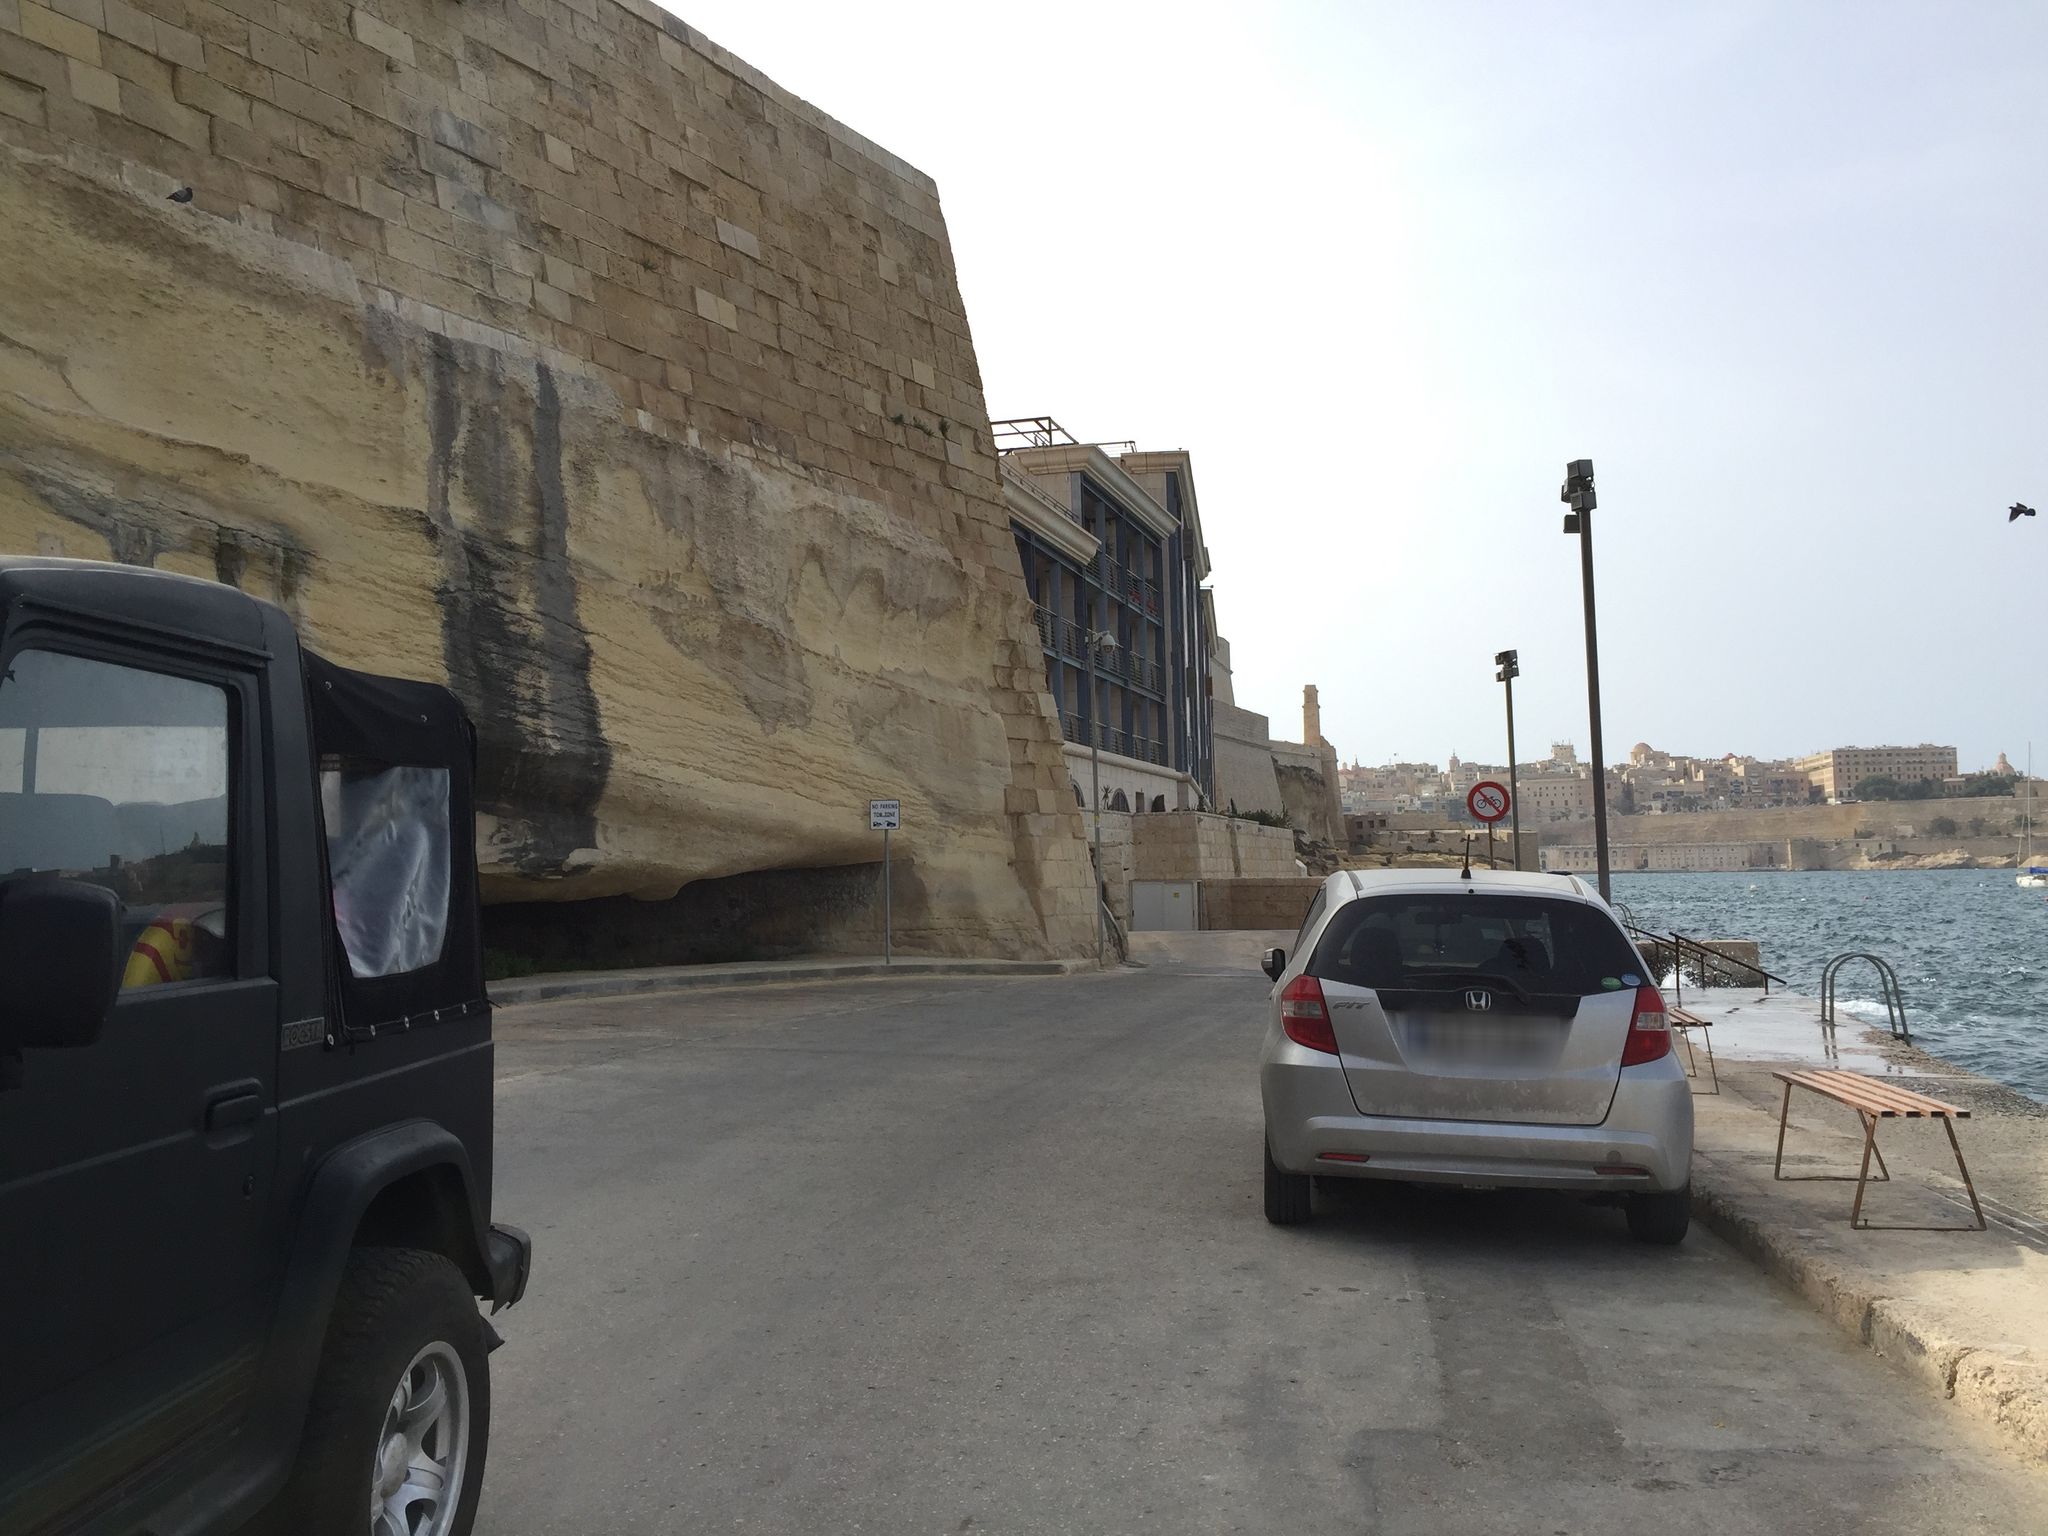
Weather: snowy
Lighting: day
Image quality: good
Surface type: walking surface
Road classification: unclassified, footway
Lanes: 1.0
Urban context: urban centre
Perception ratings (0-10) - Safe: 3.34, Lively: 5.31, Beautiful: 8.04, Boring: 8.79, Depressing: 5.85, Wealthy: 5.8